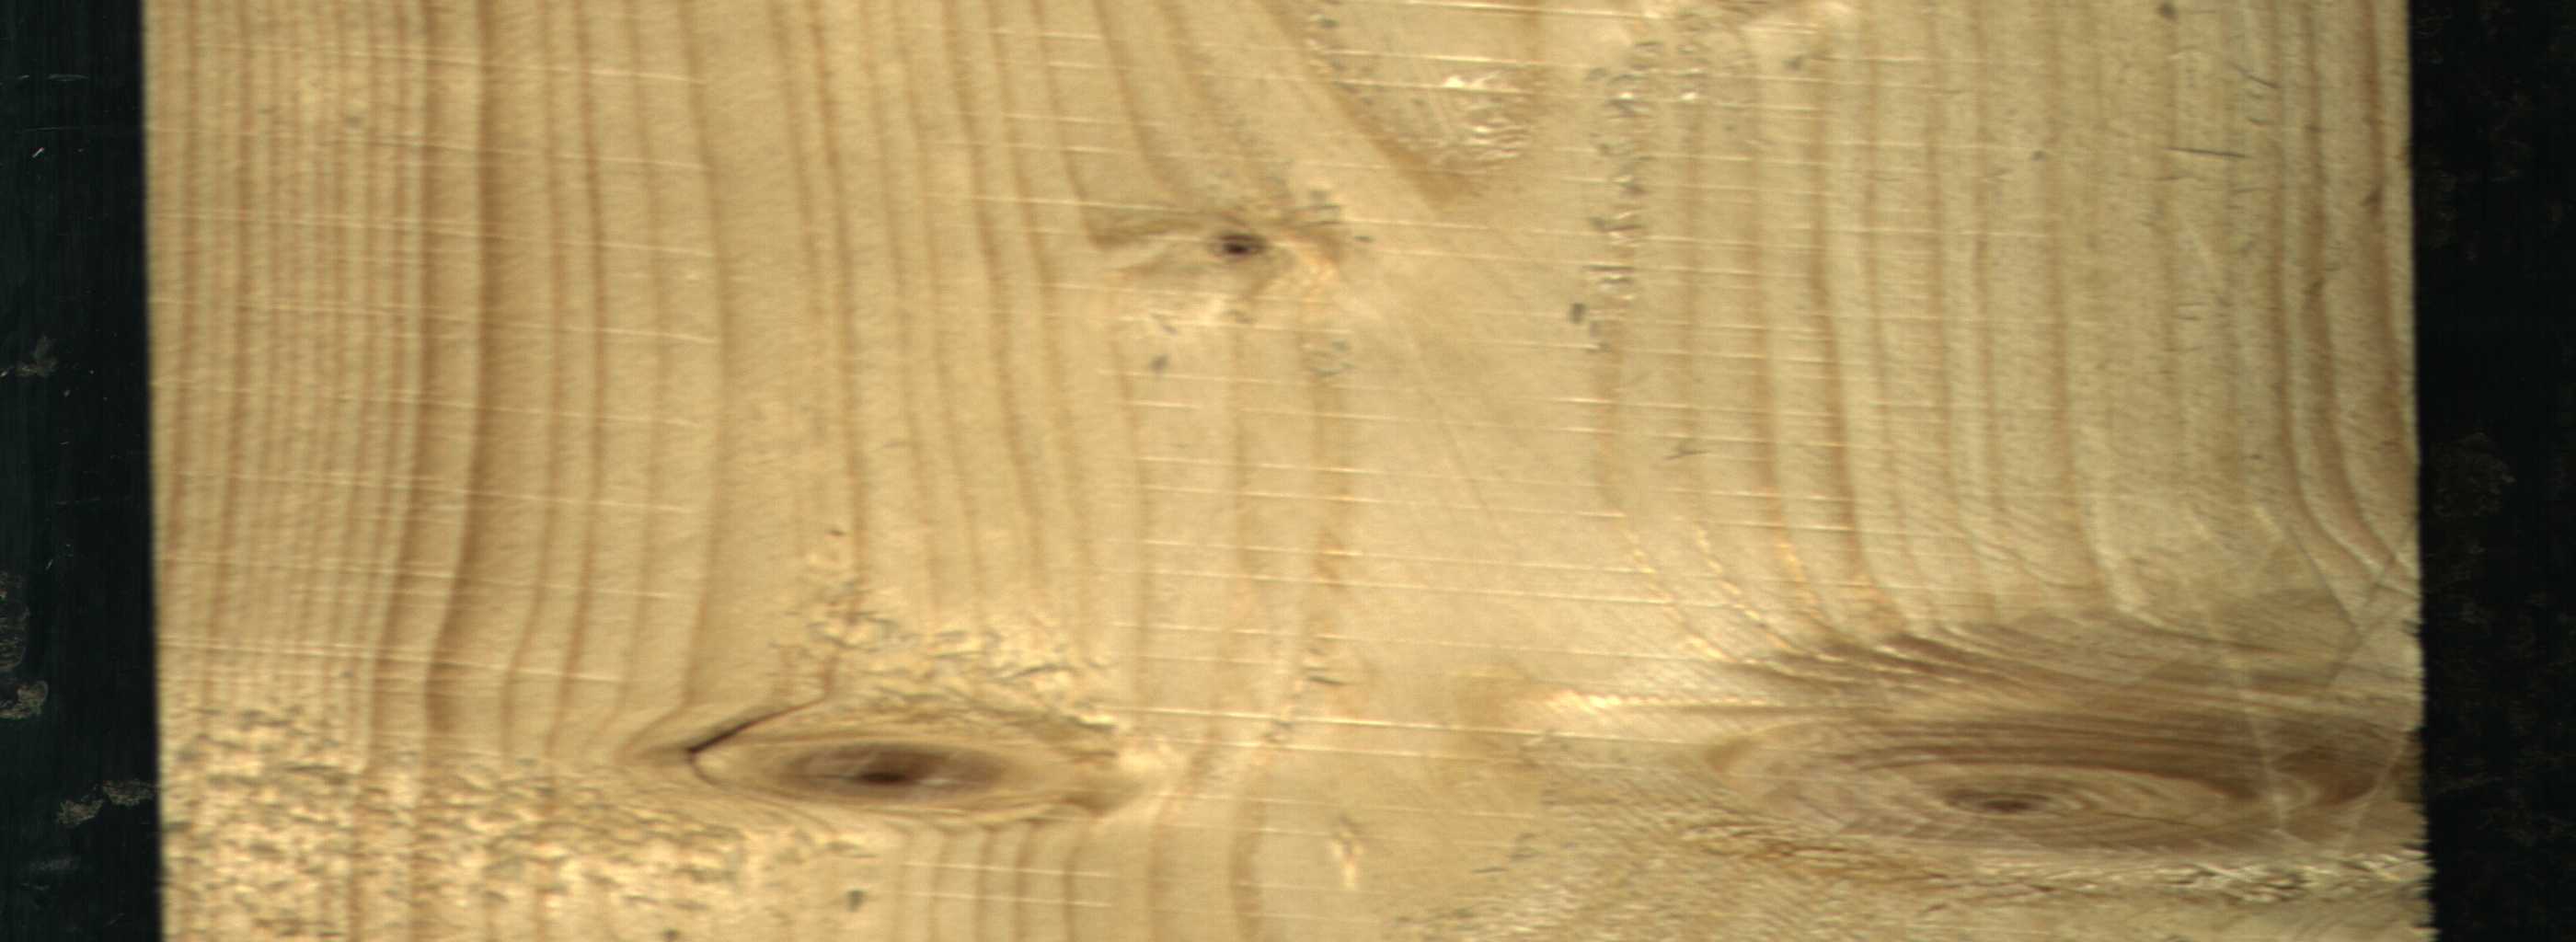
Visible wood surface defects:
Live_Knot
Live_Knot
Live_Knot